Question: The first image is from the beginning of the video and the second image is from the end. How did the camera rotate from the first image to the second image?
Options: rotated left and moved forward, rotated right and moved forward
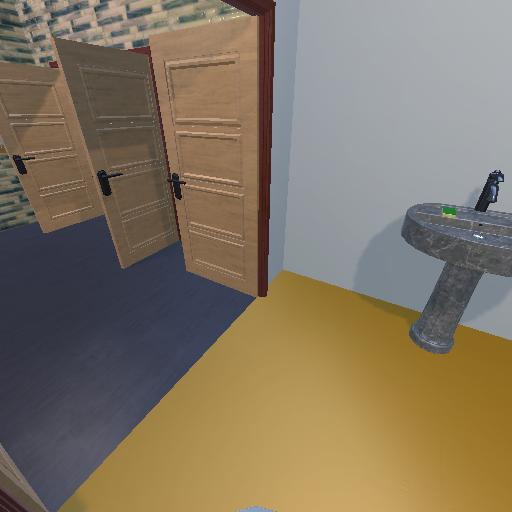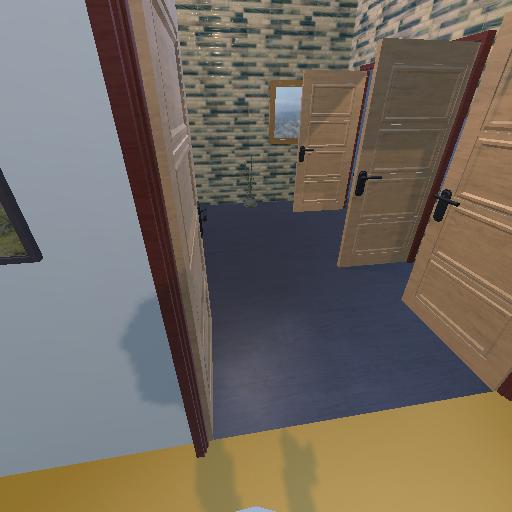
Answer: rotated left and moved forward